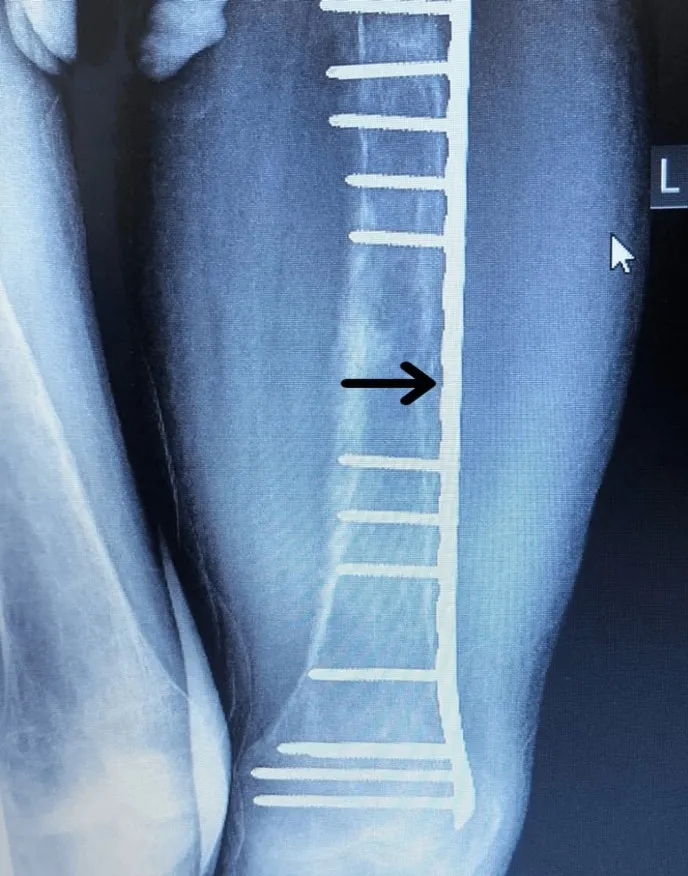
Open reduction and internal fixation (ORIF).
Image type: radiology (x_ray)